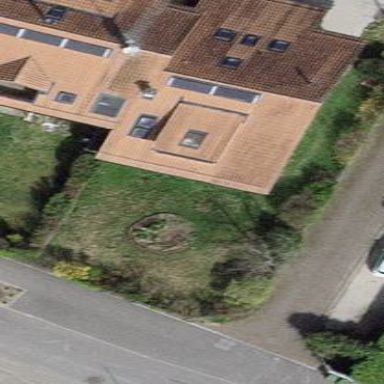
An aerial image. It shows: Garden surrounded by fence.